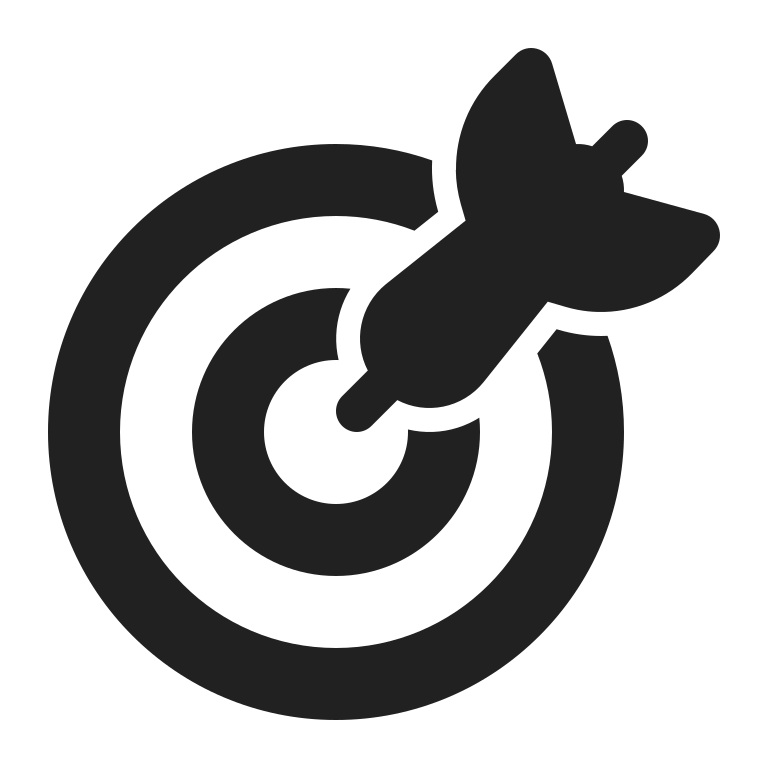
bullseye high contrast